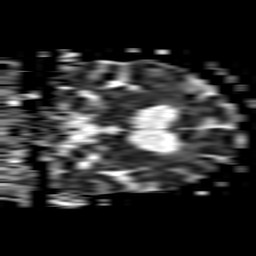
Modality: ADC
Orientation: coronal
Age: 62
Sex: female
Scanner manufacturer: philips
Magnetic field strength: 1.5 T
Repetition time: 3.395 s
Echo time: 0.06922 s